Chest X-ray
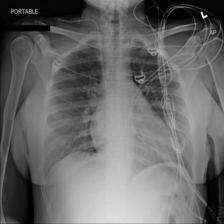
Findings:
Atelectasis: negative
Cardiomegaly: positive
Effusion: negative
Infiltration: negative
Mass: negative
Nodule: negative
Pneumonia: negative
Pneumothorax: negative
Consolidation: negative
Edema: negative
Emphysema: negative
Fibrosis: negative
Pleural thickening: negative
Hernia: negative